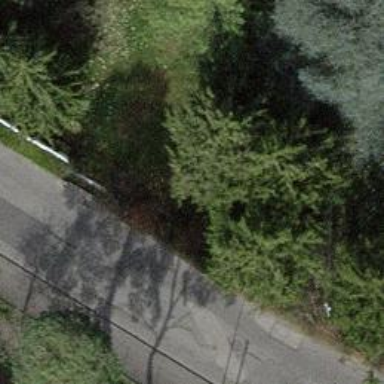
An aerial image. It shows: Evergreen needle-leaved tree.